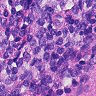
Metastatic tissue present: no